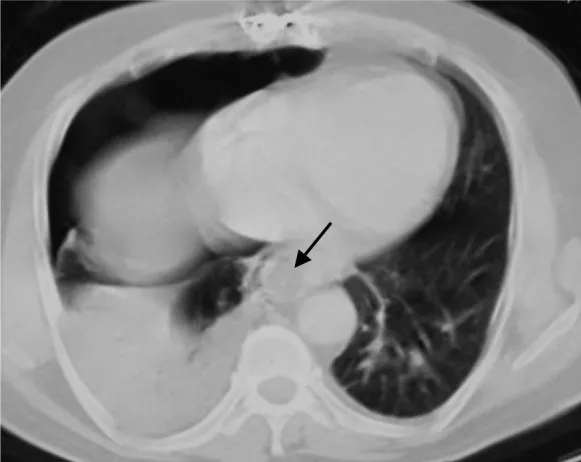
Chest CT demonstrates right side hydropneumothorax and impacted foreign body in the esophagus (arrow).
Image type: radiology (ct)